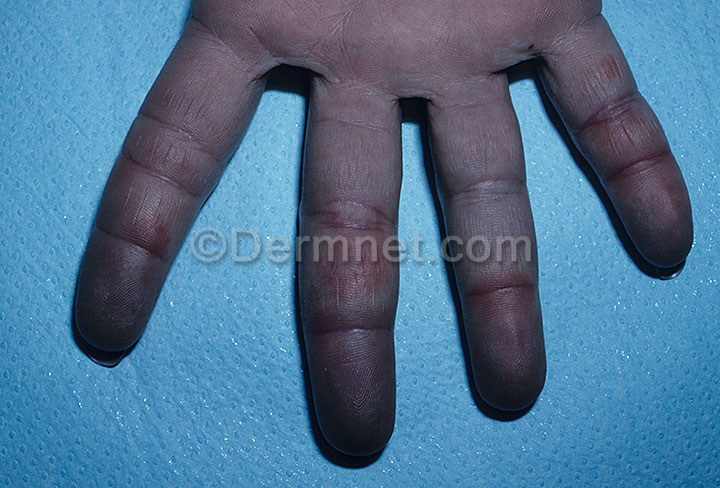
Disease: Lupus and other Connective Tissue diseases